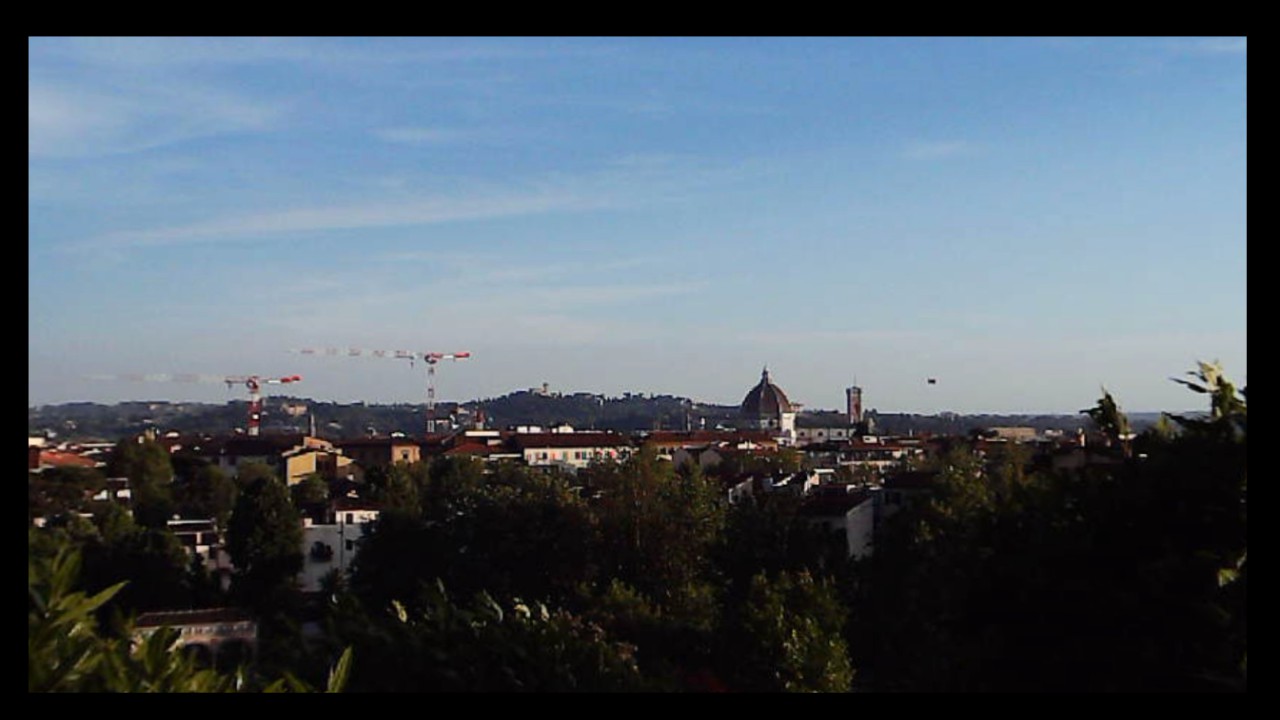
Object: Betafpv air75